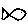
Label: fish